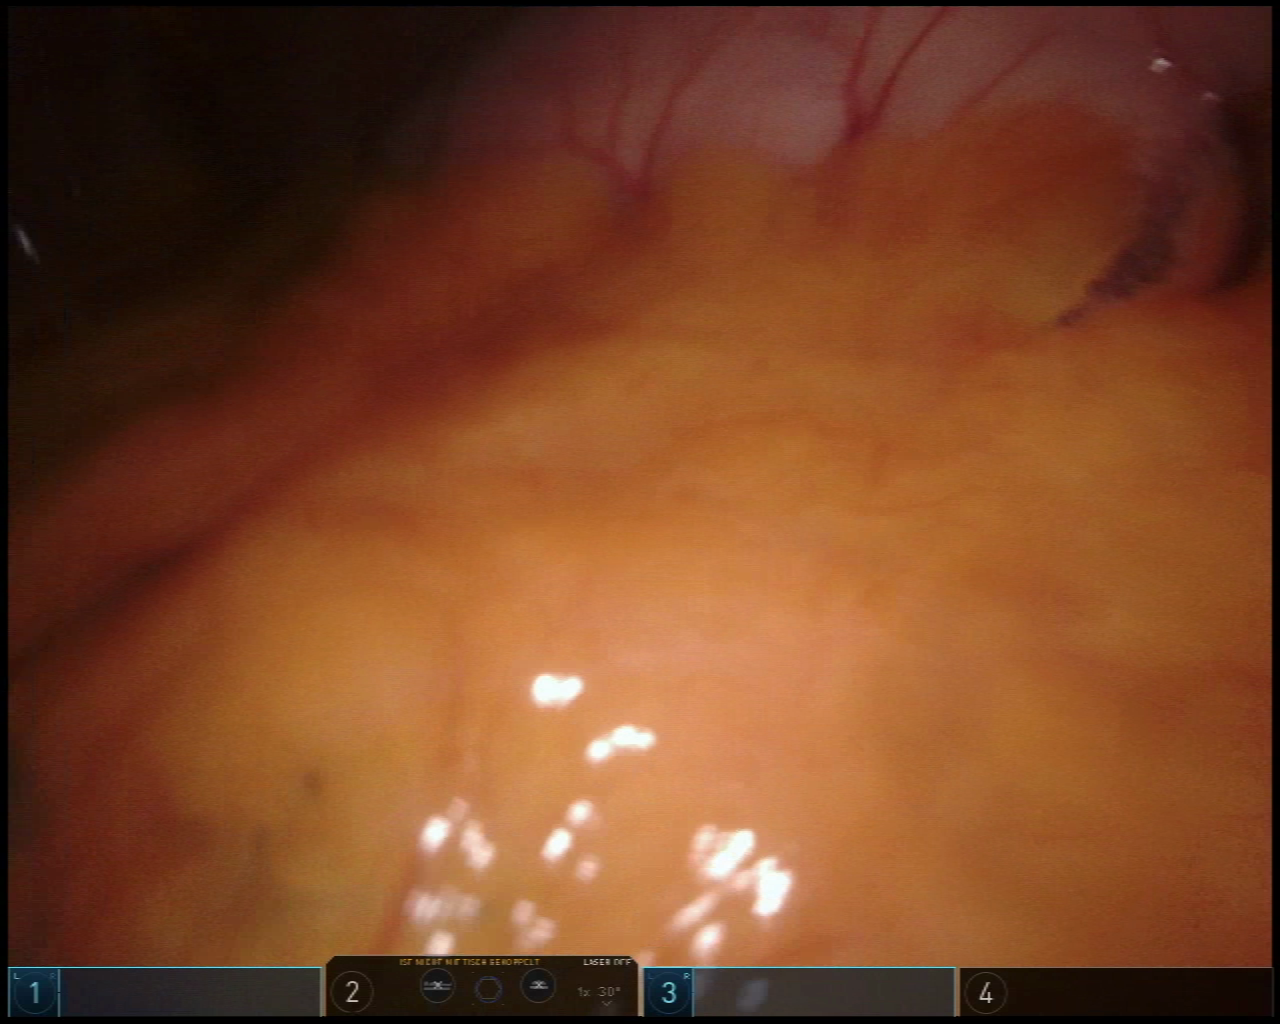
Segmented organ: stomach
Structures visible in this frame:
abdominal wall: no
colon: no
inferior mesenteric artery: no
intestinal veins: no
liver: yes
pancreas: no
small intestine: no
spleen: no
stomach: yes
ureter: no
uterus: no
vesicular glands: no